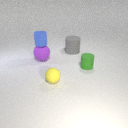
large gray rubber cylinder behind small yellow rubber sphere